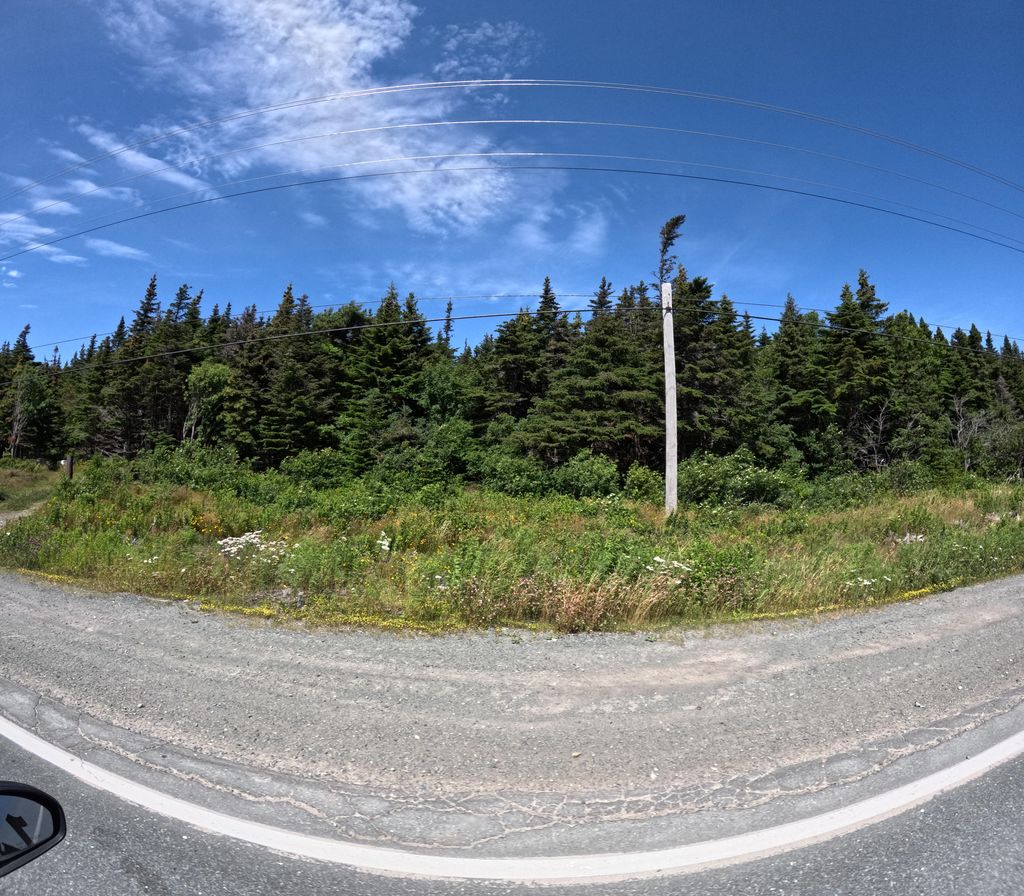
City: st_johns